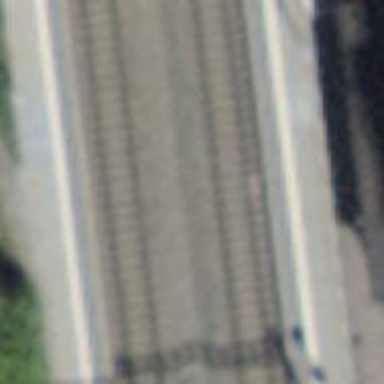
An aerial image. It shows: Stop position for public transport on the railway.